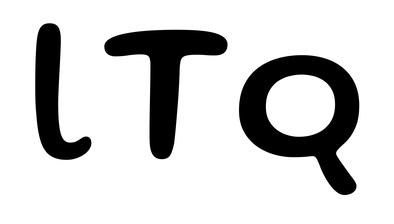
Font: Gluten_Regular